Question: Hello and thanks for looking. I am working on my first android app. In one of the tabs I want a functional version of google maps. As you can see, I am well on my way. However I don't know how to zoom in/type in an address for navigation etc with the emulator to see if it is functioning properly.

Here is the layout xml:
'''
<?xml version="1.0" encoding="utf-8"?>
<LinearLayout xmlns:android="http://schemas.android.com/apk/res/android"
android:orientation="vertical"
android:layout_width="fill_parent"
android:layout_height="fill_parent"
>
<com.google.android.maps.MapView
android:id="@+id/myMapView"
android:layout_width="fill_parent"
android:layout_height="fill_parent"
android:enabled="true"
android:clickable="true"
android:apiKey="myapikey"
/>
</LinearLayout>
'''
and the java of my map activity:
'''
import android.os.Bundle;
import com.google.android.maps.MapActivity;
public class MapsActivity extends MapActivity {
public void onCreate(Bundle savedInstanceState) {
super.onCreate(savedInstanceState);
setContentView(R.layout.maps_layout);
}
@Override
protected boolean isRouteDisplayed() {
// TODO Auto-generated method stub
return false;
}
}
'''
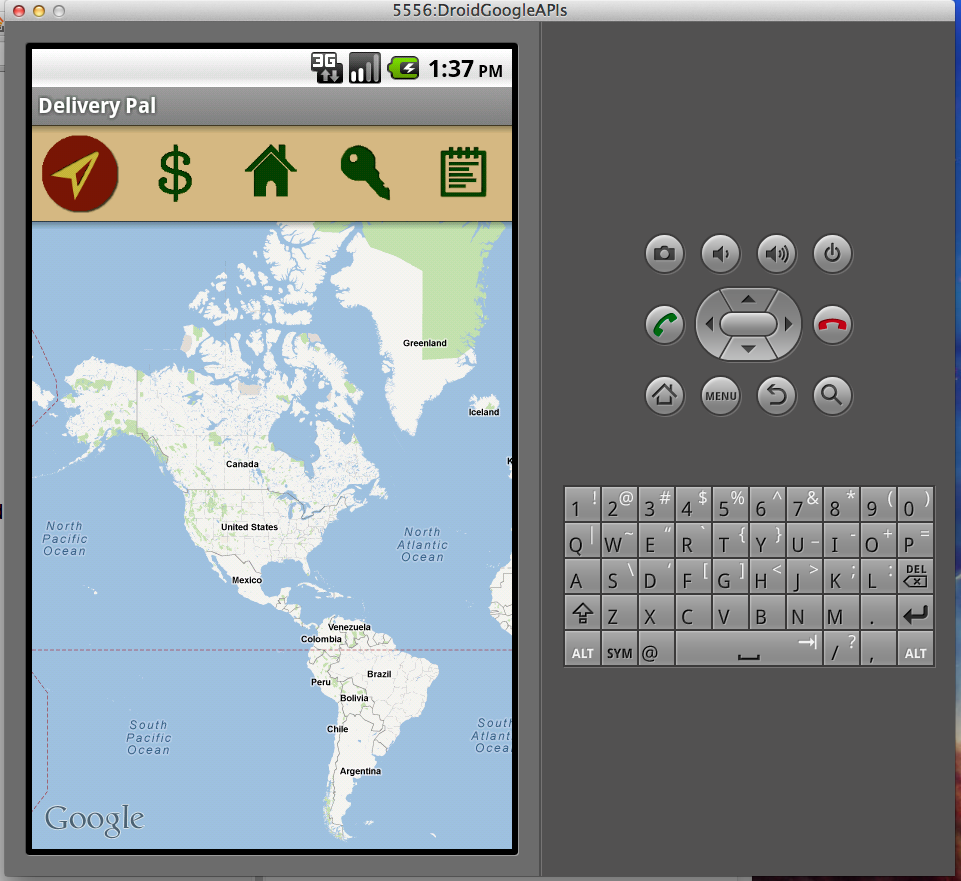
Answer: To turn on zooming you should do the following:
'''
public class MapsActivity extends MapActivity {
private MapView map;
public void onCreate(Bundle savedInstanceState) {
super.onCreate(savedInstanceState);
setContentView(R.layout.maps_layout);
map = (MapView) findViewById(R.id.map);
map.setBuiltInZoomControls(true);
}
'''
I'm not sure for navigation, the required override for
'''
protected boolean isRouteDisplayed() {
// TODO Auto-generated method stub
return false;
}
'''
is this and therefore you can't display a route to the searched place.